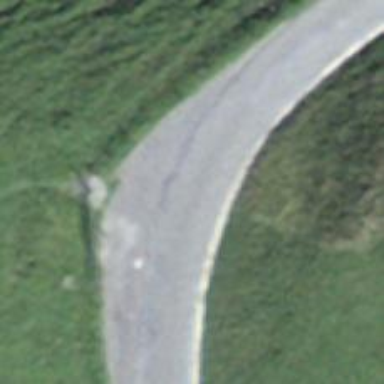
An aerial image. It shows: Passing place on the road.